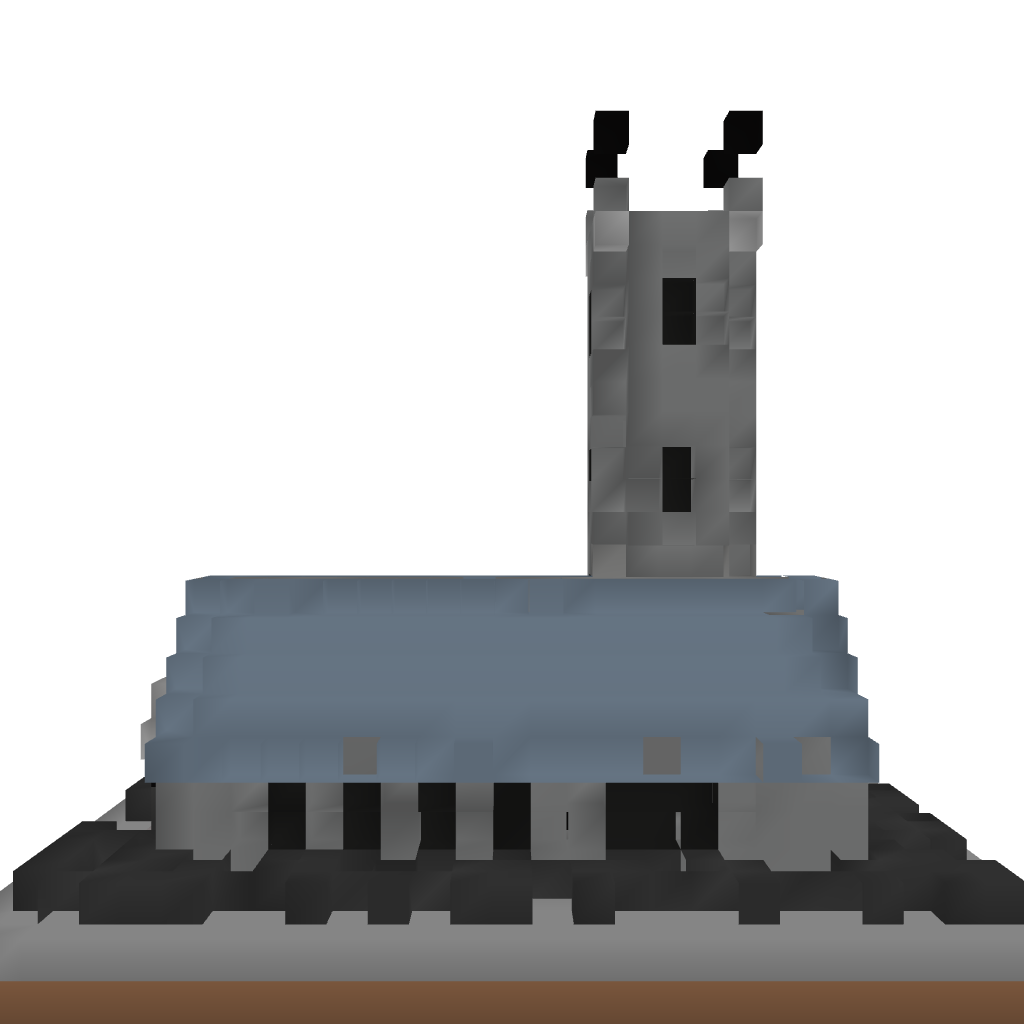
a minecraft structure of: Church With Cemetery [Updated for 1.7]